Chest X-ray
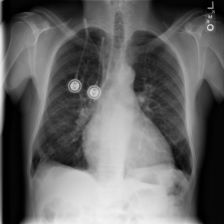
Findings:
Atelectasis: negative
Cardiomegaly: positive
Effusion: negative
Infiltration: negative
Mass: negative
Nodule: negative
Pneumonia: negative
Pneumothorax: negative
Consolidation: negative
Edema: negative
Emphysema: negative
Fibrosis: positive
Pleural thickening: negative
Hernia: negative